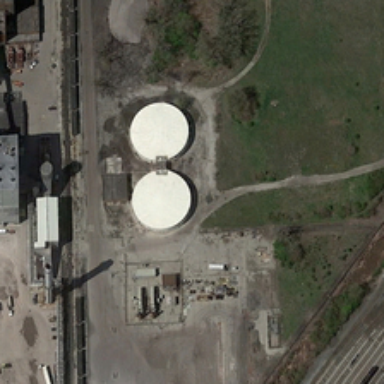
Two storage tanks are near several buildings and a piece of green meadow .